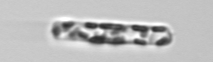
Label: Dactyliosolen_fragilissimus